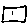
Label: square